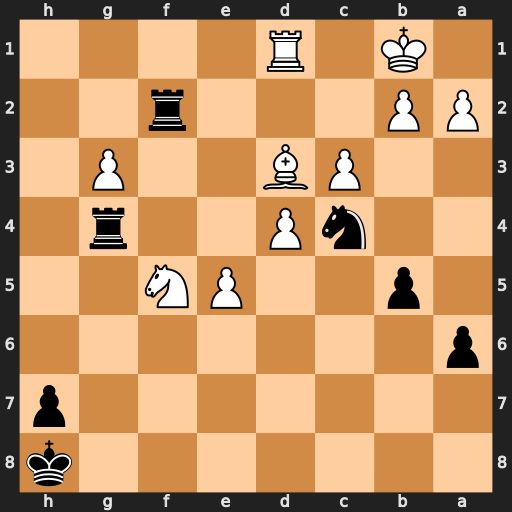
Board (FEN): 7k/7p/p7/1p2PN2/2nP2r1/2PB2P1/PP3r2/1K1R4
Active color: b
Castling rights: -
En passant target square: -
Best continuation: Nxb2 Rf1 Nxd3 Rxf2 Nxf2